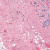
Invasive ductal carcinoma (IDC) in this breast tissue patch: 1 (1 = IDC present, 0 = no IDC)